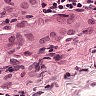
Metastatic tissue present: yes